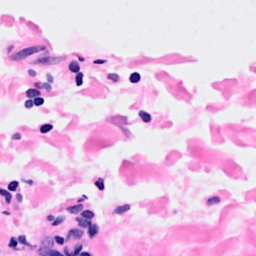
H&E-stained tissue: Breast